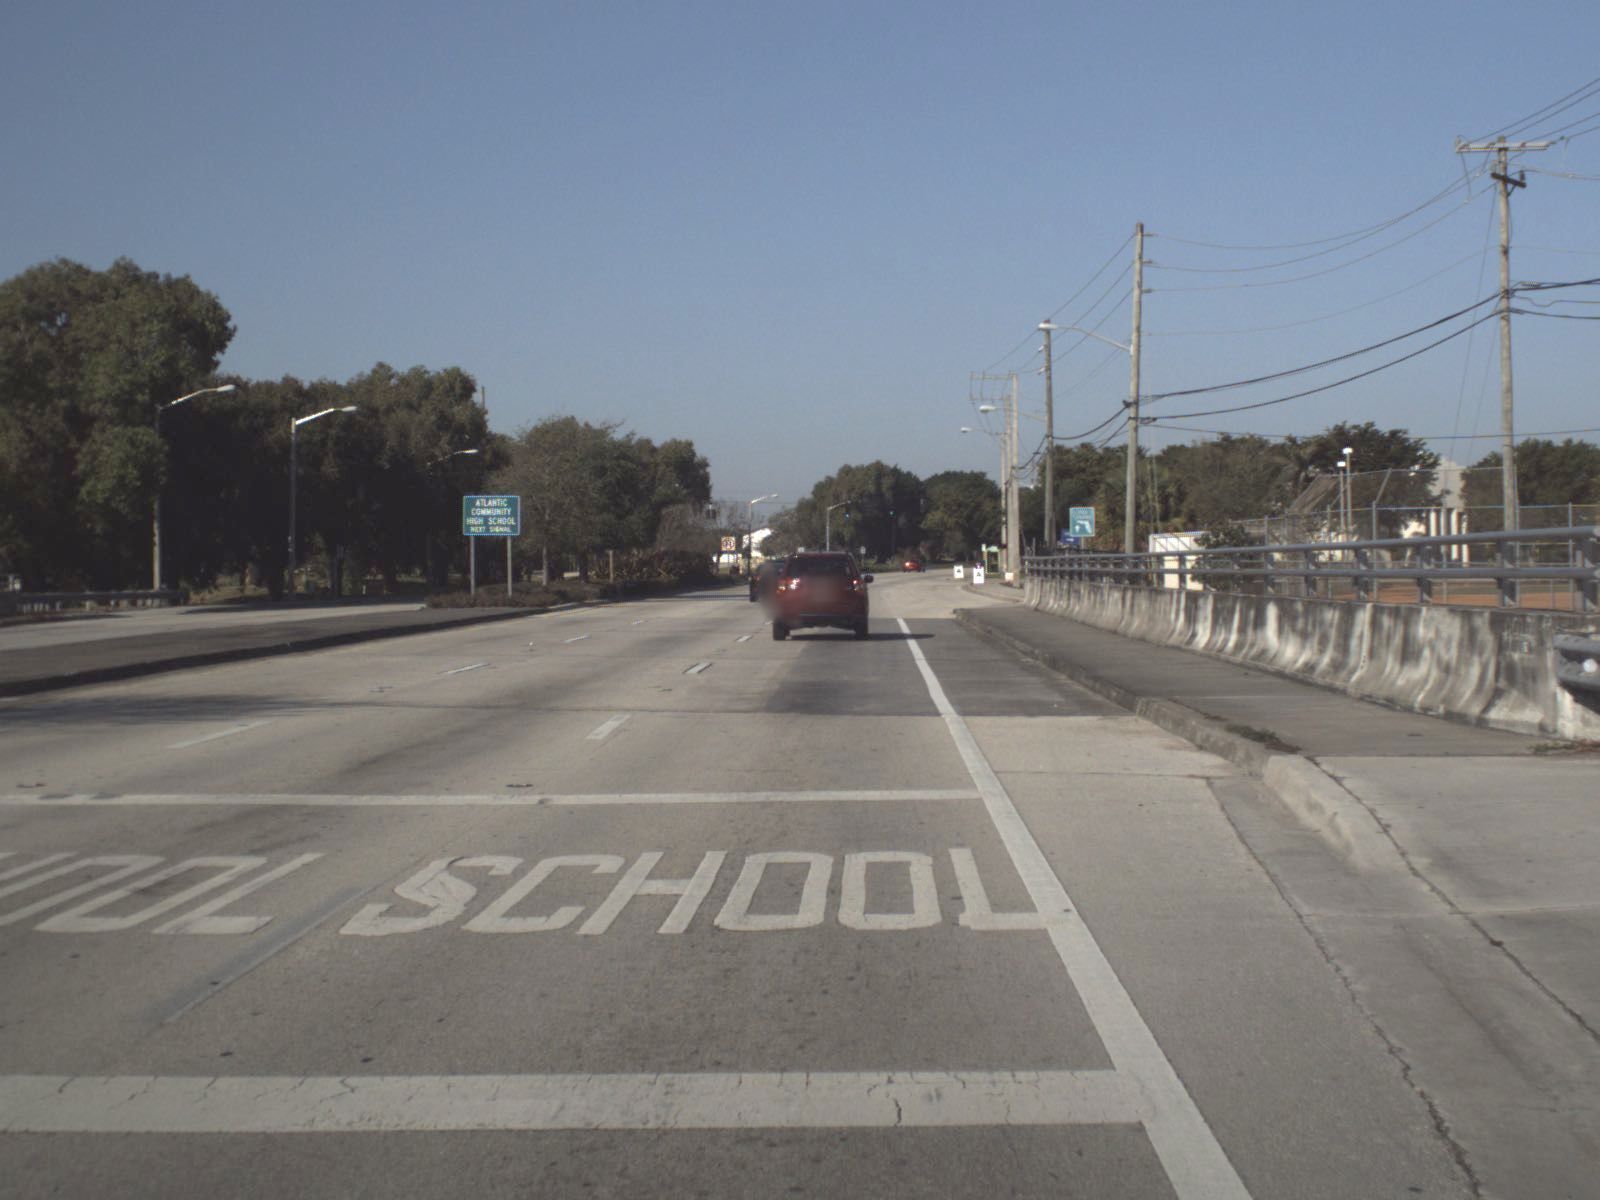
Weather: clear
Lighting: day
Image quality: good
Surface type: driving surface
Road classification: primary
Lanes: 4, 3
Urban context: urban centre
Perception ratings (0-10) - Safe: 1.61, Lively: 4.73, Beautiful: 2.01, Boring: 3.36, Depressing: 3.17, Wealthy: 0.62